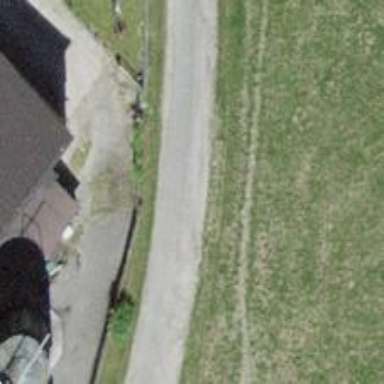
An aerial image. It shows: Well-maintained track road of grade 1.